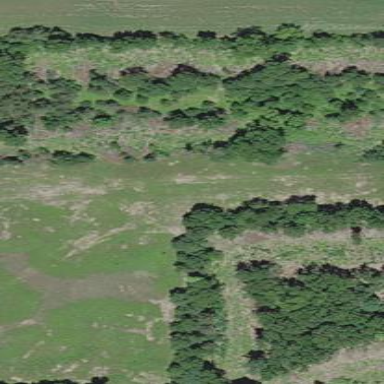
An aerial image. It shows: Wildlife opening in meadow.